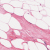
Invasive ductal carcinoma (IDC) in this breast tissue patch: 0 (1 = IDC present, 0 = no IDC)